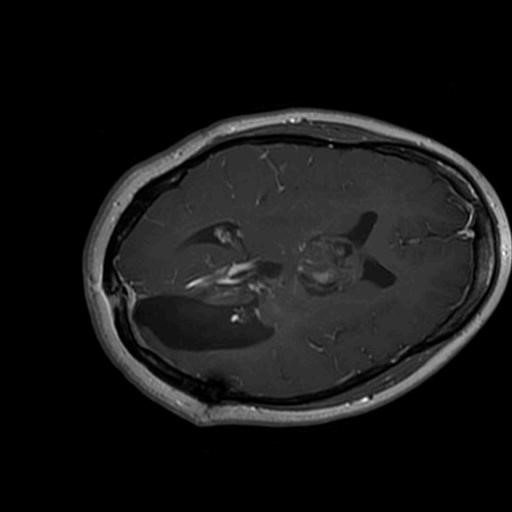
Label: brain_glioma